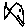
Label: fish